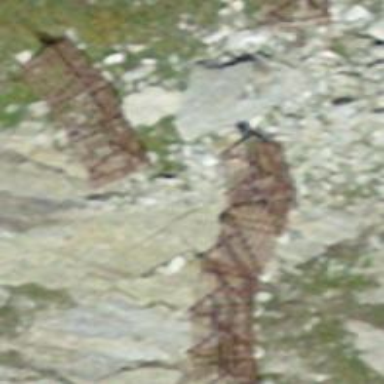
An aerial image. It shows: Snow fence.